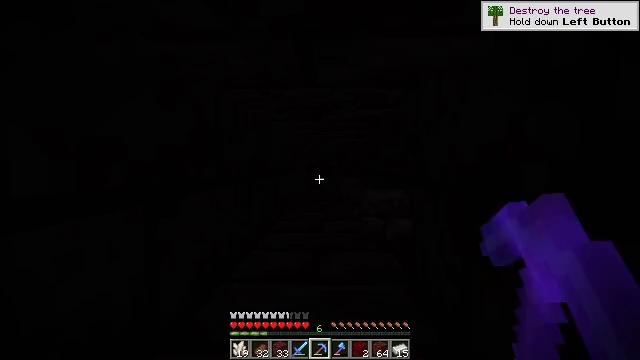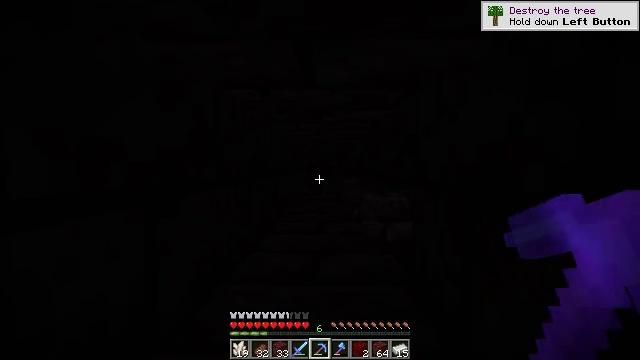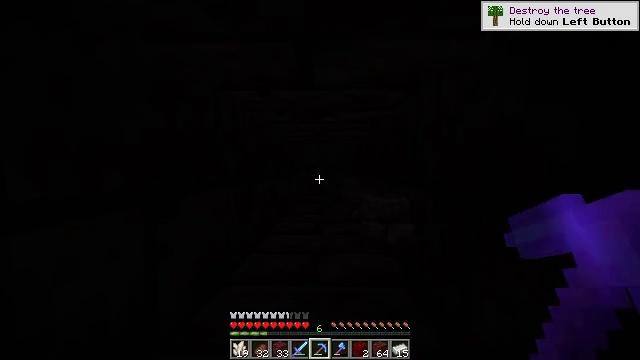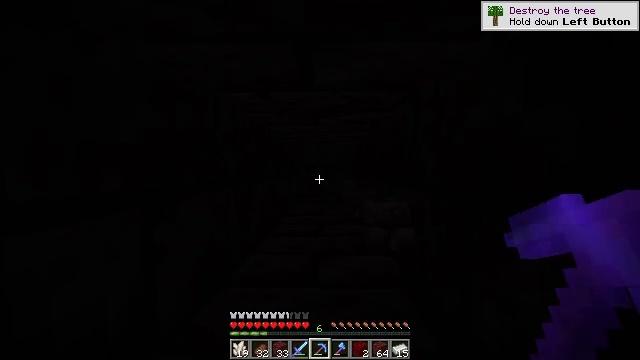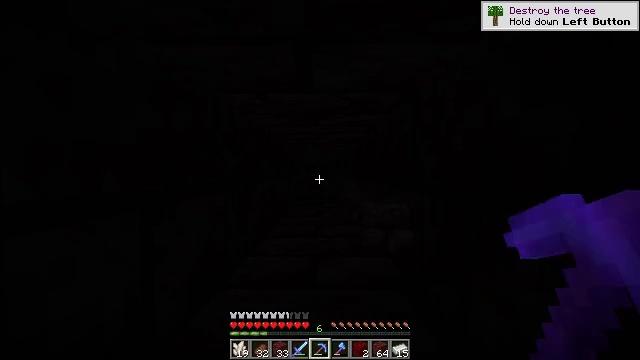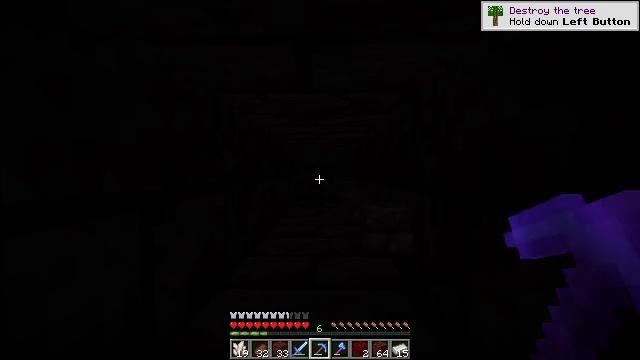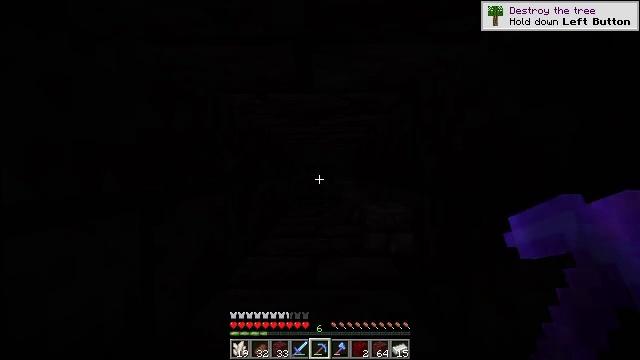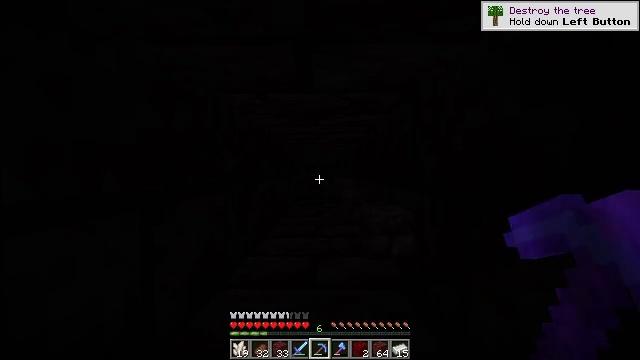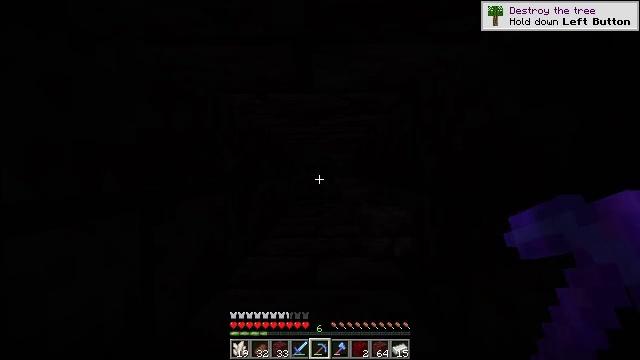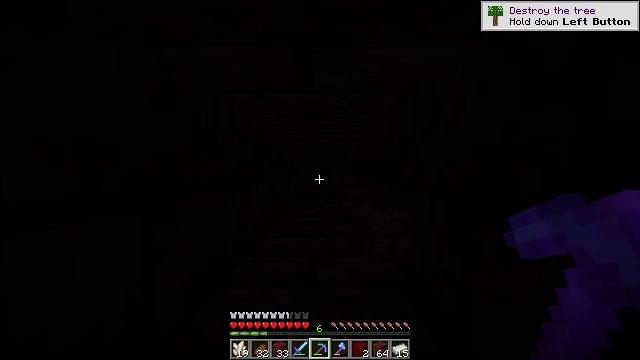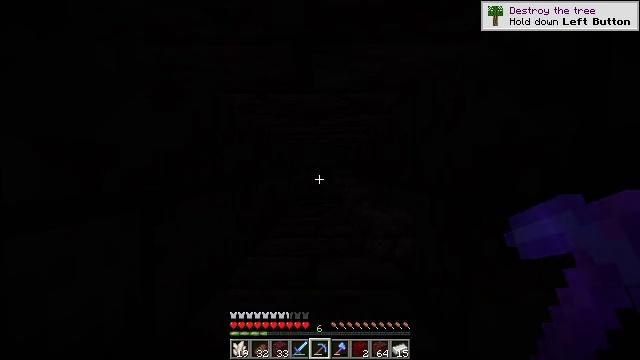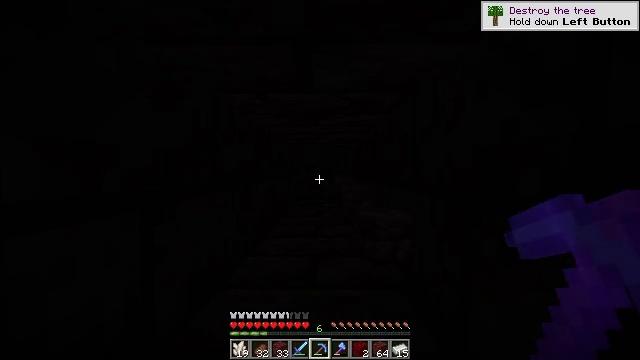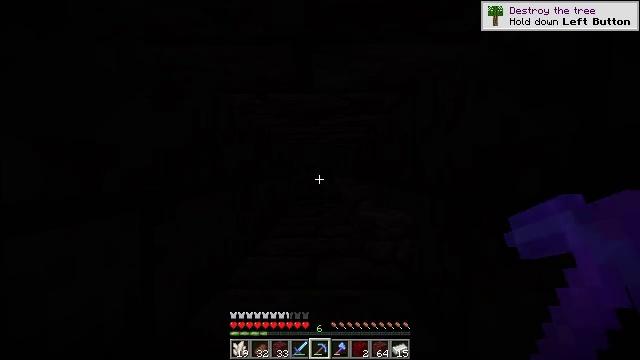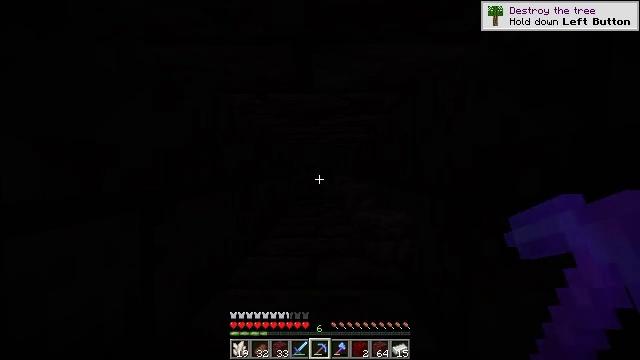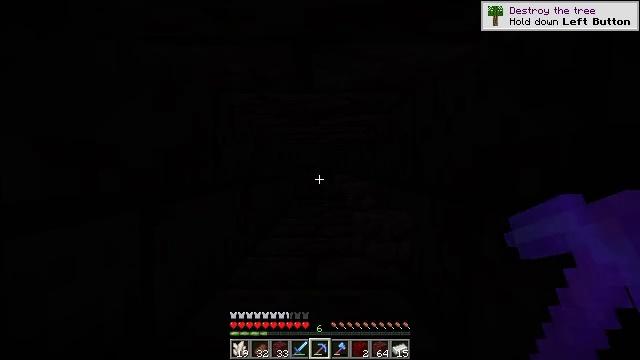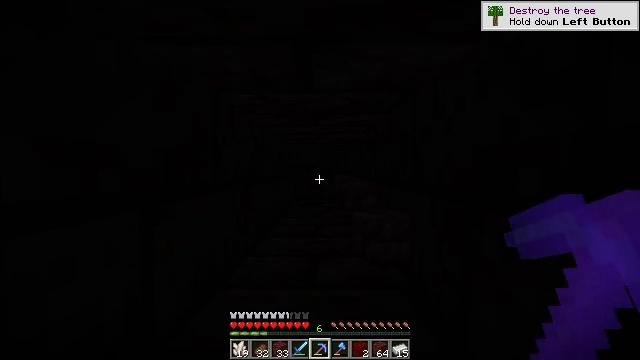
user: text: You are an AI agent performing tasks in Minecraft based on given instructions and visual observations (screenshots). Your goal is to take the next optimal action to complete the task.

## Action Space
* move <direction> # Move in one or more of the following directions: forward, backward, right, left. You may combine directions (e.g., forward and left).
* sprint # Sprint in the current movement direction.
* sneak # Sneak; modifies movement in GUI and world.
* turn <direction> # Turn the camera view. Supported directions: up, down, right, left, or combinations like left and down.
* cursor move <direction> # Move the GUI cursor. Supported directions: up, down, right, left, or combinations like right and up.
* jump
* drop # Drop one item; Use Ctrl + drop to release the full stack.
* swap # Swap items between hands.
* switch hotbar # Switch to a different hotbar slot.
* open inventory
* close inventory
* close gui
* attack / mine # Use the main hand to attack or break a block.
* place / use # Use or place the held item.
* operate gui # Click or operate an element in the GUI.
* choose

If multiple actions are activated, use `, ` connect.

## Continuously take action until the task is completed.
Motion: motion action
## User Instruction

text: Retrieve polished blackstone bricks from a structure.
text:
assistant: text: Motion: attack / mine
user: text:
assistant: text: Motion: attack / mine
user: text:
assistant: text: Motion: attack / mine
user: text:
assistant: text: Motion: attack / mine
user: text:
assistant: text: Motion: attack / mine
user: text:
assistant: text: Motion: attack / mine
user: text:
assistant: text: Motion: attack / mine
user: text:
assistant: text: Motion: attack / mine
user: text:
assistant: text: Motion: attack / mine
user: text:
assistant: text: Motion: attack / mine
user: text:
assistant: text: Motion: attack / mine
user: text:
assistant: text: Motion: attack / mine
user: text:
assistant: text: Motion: attack / mine
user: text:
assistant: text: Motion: attack / mine
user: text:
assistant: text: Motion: attack / mine
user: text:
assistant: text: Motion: attack / mine
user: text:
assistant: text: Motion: attack / mine
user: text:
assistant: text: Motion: attack / mine
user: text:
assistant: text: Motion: turn down
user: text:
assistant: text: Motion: turn left and down
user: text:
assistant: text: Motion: turn left and down
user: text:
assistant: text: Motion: turn down
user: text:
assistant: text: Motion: turn down
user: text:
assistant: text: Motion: turn down, attack / mine
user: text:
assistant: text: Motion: turn down, attack / mine
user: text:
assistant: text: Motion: attack / mine
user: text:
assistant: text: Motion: attack / mine
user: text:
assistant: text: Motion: attack / mine
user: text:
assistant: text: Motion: attack / mine
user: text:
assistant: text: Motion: attack / mine